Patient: sex F, age 31
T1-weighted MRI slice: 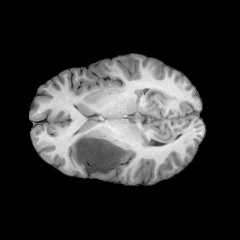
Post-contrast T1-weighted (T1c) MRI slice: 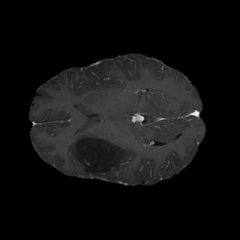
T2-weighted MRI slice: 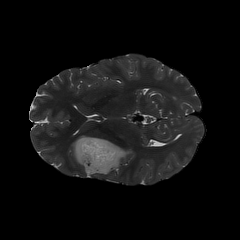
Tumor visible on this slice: yes
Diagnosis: Astrocytoma, IDH-mutant
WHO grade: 2